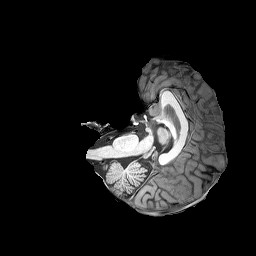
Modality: T1w
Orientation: axial
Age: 31
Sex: female
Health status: healthy